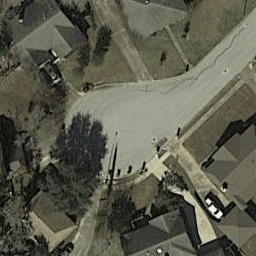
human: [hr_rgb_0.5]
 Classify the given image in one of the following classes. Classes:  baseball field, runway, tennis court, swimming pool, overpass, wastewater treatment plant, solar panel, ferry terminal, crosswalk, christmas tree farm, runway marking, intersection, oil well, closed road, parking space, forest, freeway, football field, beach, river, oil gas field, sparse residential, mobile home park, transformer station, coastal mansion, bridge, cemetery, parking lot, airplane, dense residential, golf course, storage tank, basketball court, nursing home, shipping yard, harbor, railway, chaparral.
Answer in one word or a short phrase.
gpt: closed road